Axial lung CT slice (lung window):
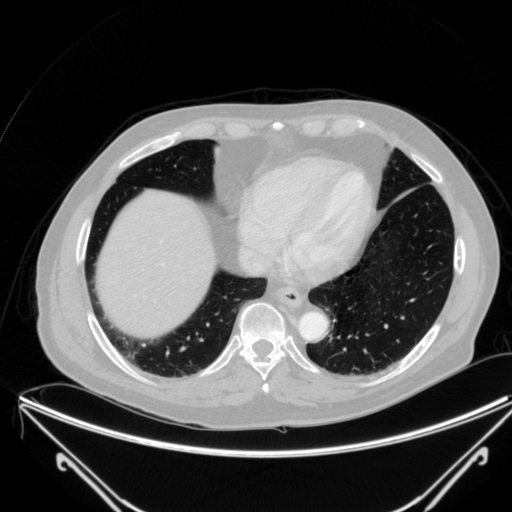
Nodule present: no